Interaction volume radius: 5 \u00c5
Interaction volume height: 35 \u00c5
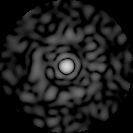
Disorder parameter: 0.8352